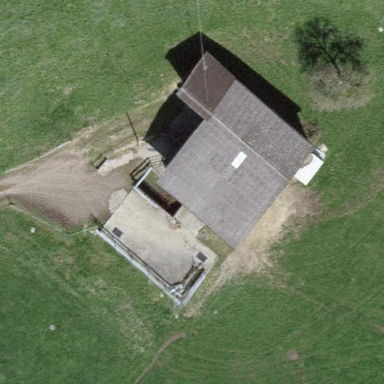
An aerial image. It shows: Farmyard area.